Interaction volume radius: 5 \u00c5
Interaction volume height: 15 \u00c5
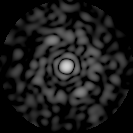
Disorder parameter: 0.889